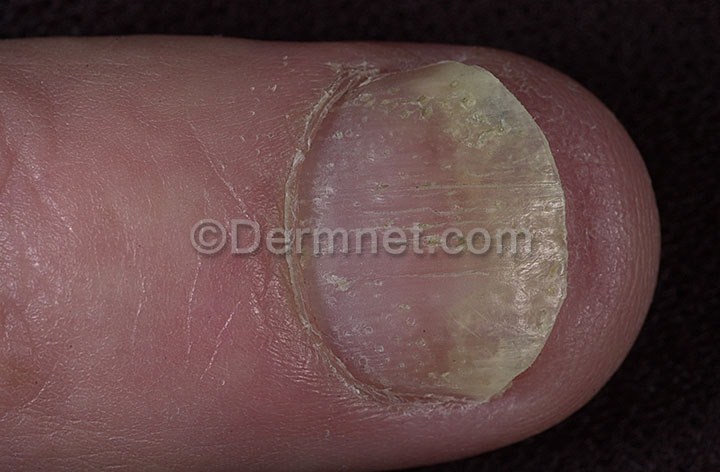
Disease: Nail Fungus and other Nail Disease